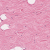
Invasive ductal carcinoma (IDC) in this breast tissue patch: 0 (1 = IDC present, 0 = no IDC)